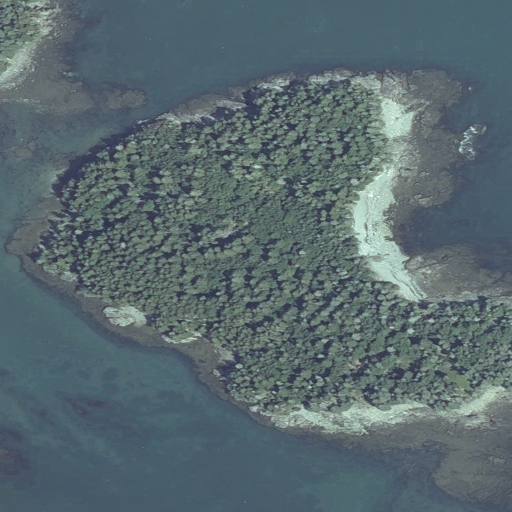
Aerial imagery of island in Maine named Bar Island containing open water, herbaceous wetlands, evergreen forest, woody wetlands, shrub, and barren land